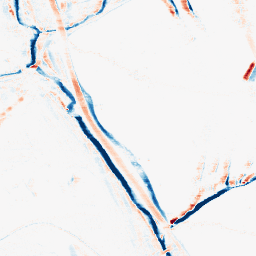
Category: morphological
Decomposition family: morphological_rect
Decomposition parameters: operation: average
width: 10
height: 3
Upsampling method: sinc_blackman
Upsampling parameters: scale: 4
kernel_size: 16
Upsampling scale: 4